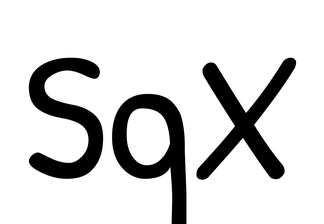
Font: PatrickHand-Regular